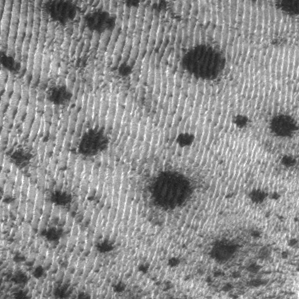
Label: frost